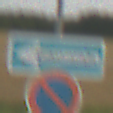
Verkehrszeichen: EinbahnstrasseLinksweisend
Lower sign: EingeschraenktesHalteverbot
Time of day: SunriseSunset
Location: Outdoor (RoadRail)
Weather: PartlyCloudy
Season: NotSpecified
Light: Natural